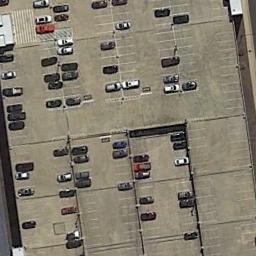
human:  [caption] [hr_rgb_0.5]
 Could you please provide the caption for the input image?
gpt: The parking lot has some parked cars but lots of parking spaces are still empty .

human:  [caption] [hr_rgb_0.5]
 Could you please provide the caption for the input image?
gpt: Three rows of cars were parked in the parking lot .

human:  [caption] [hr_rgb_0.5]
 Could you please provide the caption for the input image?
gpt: Many cars of different styles and colors are on the parking lot .

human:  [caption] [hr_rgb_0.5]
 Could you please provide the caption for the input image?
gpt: There are some cars on the parking lot .

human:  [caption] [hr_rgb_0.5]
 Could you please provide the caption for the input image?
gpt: There are many cars and many empty space on the parking lot .